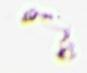
Label: Detritus